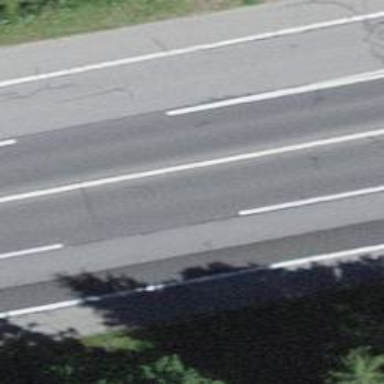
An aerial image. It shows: Asphalt trunk highway.